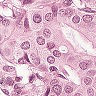
Metastatic tissue present: yes